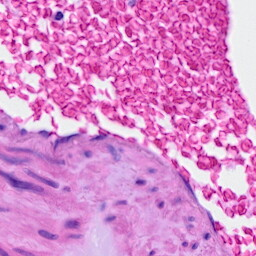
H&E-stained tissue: Ovarian